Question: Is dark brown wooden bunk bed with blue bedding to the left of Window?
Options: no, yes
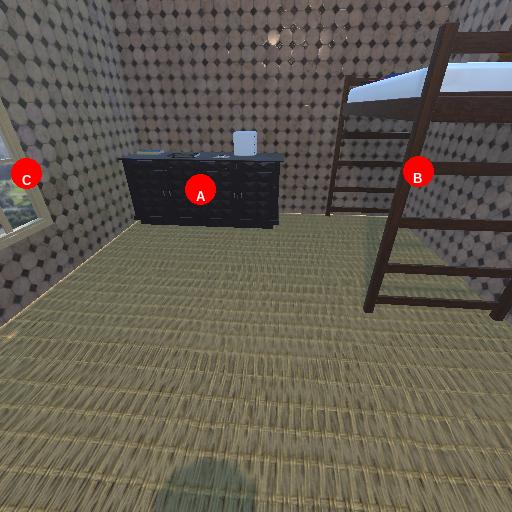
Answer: no